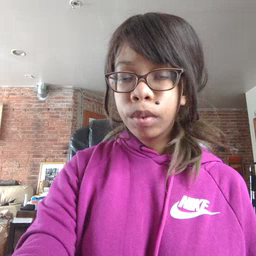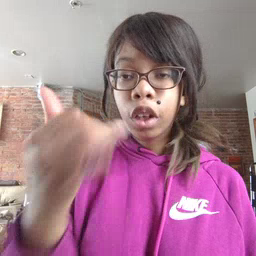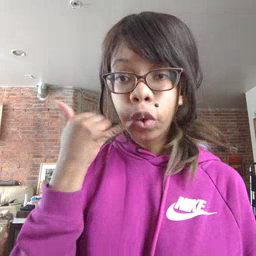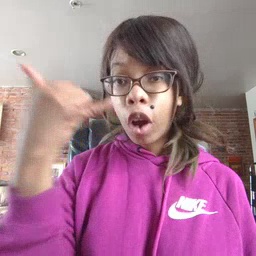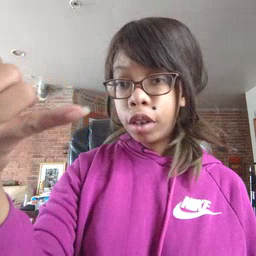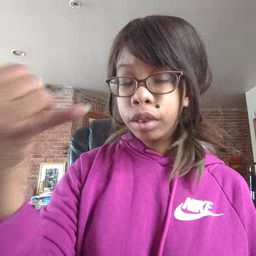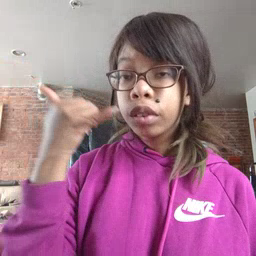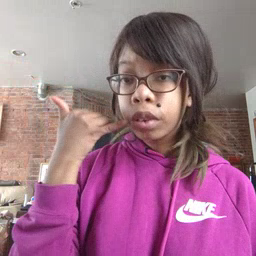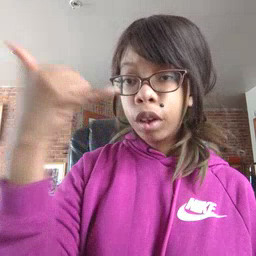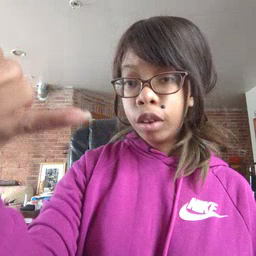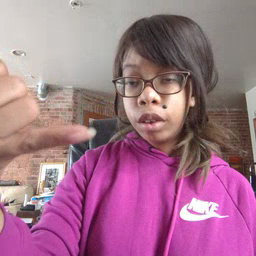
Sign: callonphone